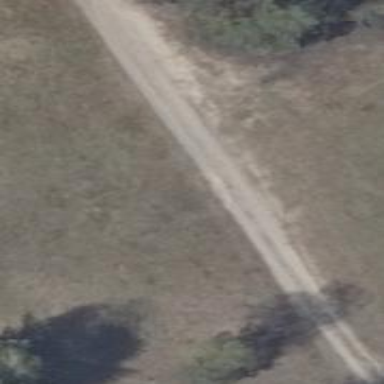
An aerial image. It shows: Sandy track road with grade4 tracktype.